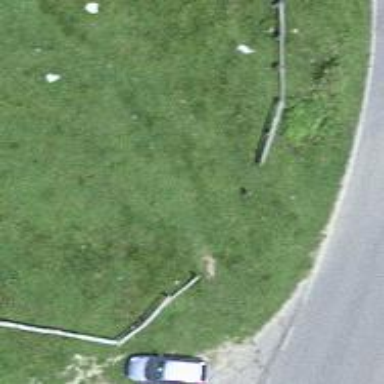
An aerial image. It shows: Entrance with barrier.